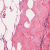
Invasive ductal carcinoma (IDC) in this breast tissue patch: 0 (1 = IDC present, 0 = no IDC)